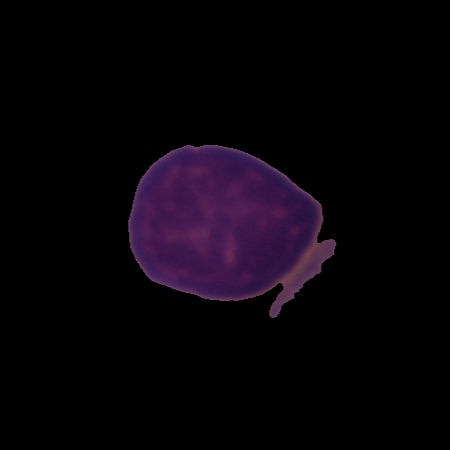
Label: healthy